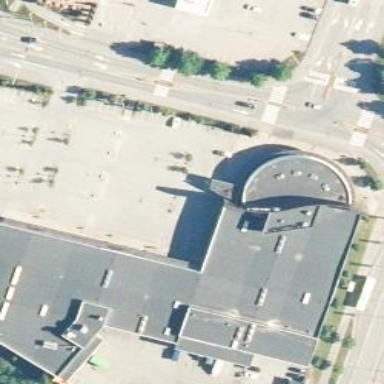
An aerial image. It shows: Retail building which is mall.